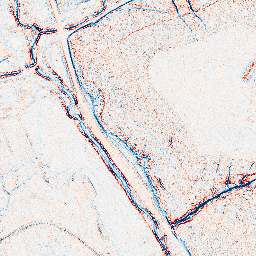
Category: edge_preserving
Decomposition family: anisotropic_diffusion
Decomposition parameters: iterations: 5
kappa: 10
gamma: 0.05
Upsampling method: quintic
Upsampling parameters: scale: 2
Upsampling scale: 2